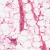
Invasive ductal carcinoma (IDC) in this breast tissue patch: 0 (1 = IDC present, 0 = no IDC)